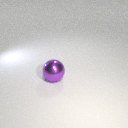
large purple metal sphere